Question: I am looking for a vanilla Javascript method to choose either hexadecimal or RGB color values for a blocky-but-continuous spectrum of colors. The method should be able to specify a number of divisions/blocks and return, in any way, colors that fit the following criteria:
- - -
This example was styled as randomly-sized HTML 'div's. I don't even have the HTML code for this.

Any help or pointers would be awesome!
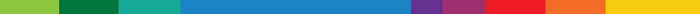
Answer: Here's a quick and dirty solution that I believe meets the requirements you've specified. Specifically -
- - -
'''
colorSpectrum = function(count) {
if (count <= 0) {
throw new Error('Count must be atleast 1');
}
var h = 0,
s = '75%',
l = '50%',
a = 1,
current = 0,
colors = [],
tohsla = function(h,s,l,a) {
return 'hsla(' + h + ',' + s + ',' + l + ',' + a + ')';
}
while (current < count) {
colors.push({
h:h,
s:s,
l:l,
a:a
});
h += 360 / count;
current++;
}
return {
colors:colors.map(function(el) {
return tohsla(el.h, el.s, el.l, el.a);
})
}
};
var colors = colorSpectrum(24);
colors.colors.forEach(function(color) {
var span = document.createElement('span'),
bodyWidth = parseInt(getComputedStyle(document.body).width, 10);
console.log(colors.colors.length);
span.classList.add('color');
span.style.backgroundColor = color;
span.style.width = bodyWidth / colors.colors.length + 'px';
document.body.appendChild(span);
});
'''
'''
.color {
height:12px;
display:inline-block;
}
'''